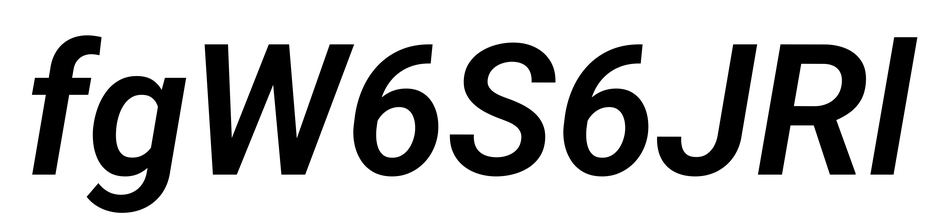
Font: Roboto-Italic_SemiBold_Italic